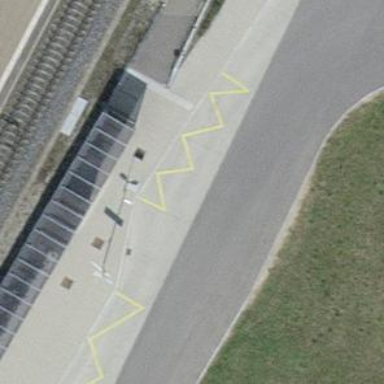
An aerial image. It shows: Platform with shelter for public transport.